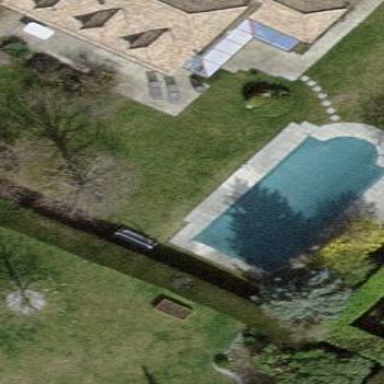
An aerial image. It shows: Swimming pool located in leisure land.